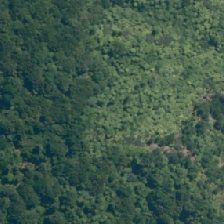
Land cover: broadleaved_indigenous_hardwood